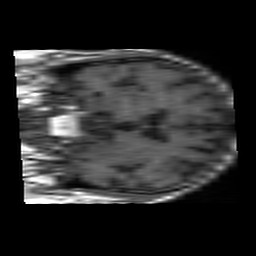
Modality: T1w
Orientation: coronal
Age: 74
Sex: male
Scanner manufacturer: philips
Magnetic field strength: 1.5 T
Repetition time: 0.375 s
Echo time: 0.011 s